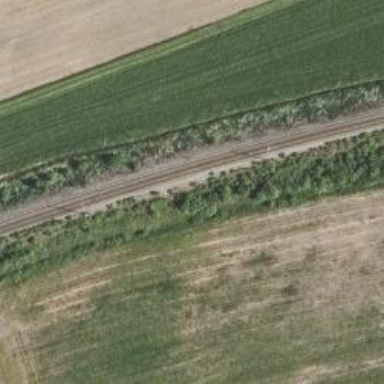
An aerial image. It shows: Railway track with continuous electrified contact line.